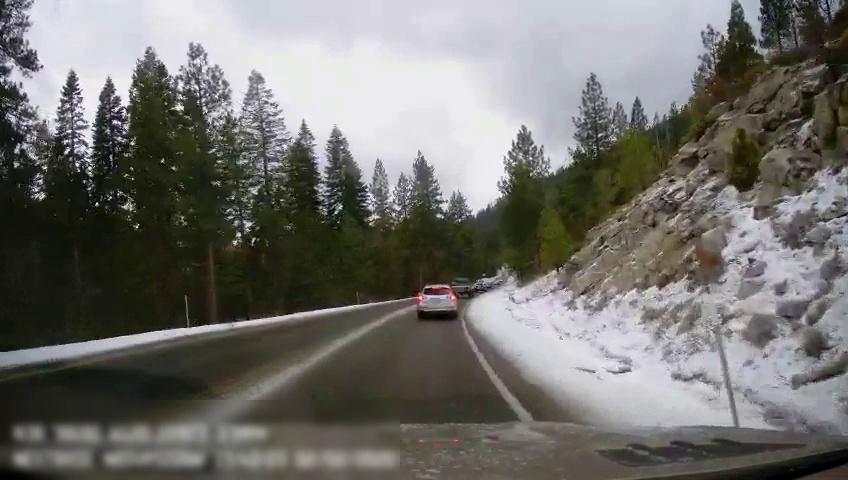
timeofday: Day
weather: Snowy
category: Drivable Space
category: Vehicles | Car
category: Vehicles | Truck
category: Vehicles | SUV
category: Lanes | Current Lane